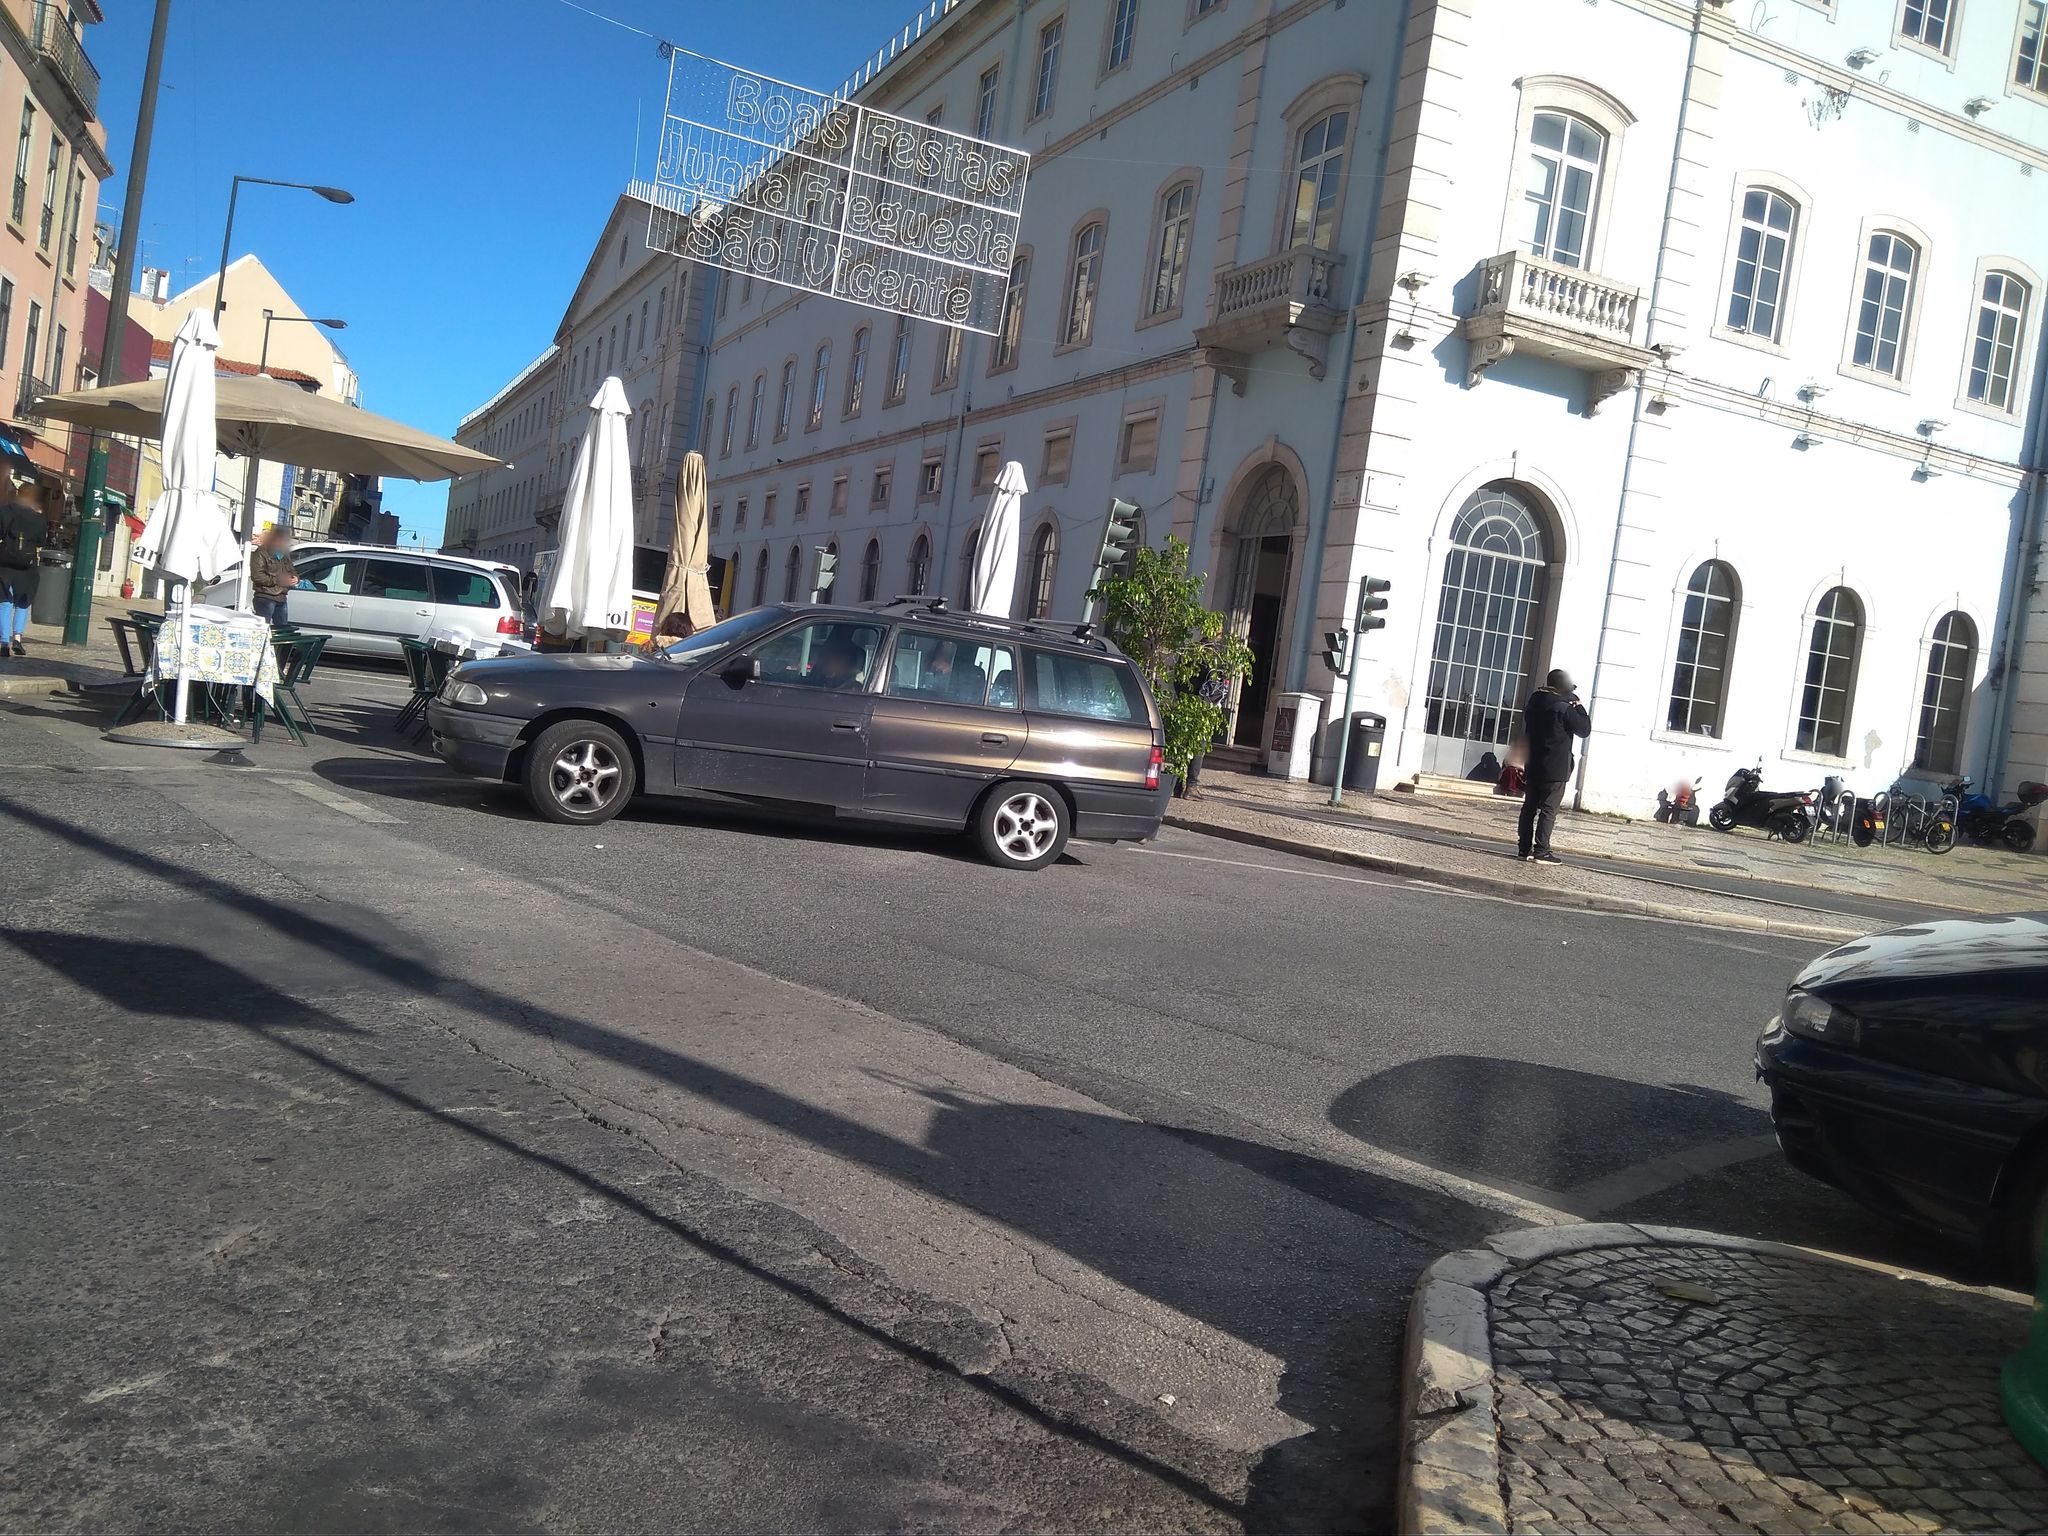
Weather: clear
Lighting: day
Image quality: good
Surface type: walking surface
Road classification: tertiary_link, residential
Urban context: urban centre
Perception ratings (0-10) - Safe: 6.11, Lively: 8.99, Beautiful: 5.29, Boring: 2.01, Depressing: 6.54, Wealthy: 8.5